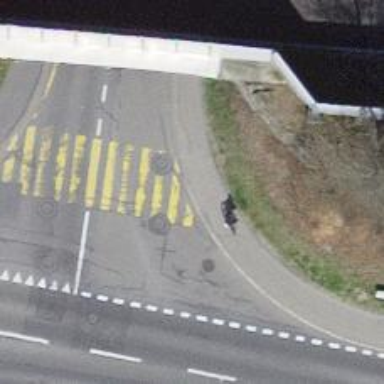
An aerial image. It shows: Kerb barrier.